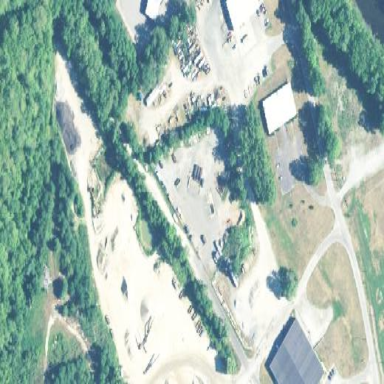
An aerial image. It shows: Recycling center for various types of waste.